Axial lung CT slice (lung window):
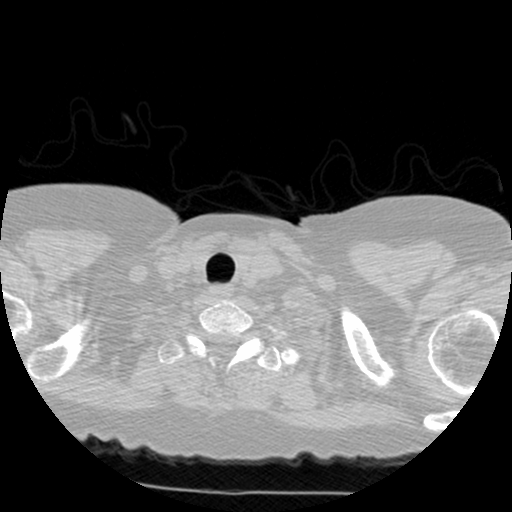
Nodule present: no